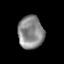
Tissue: prostate
Cell type: T cells
Senescence score: 0.3336
Nuclear area (px): 814
Mean DAPI intensity: 138.343